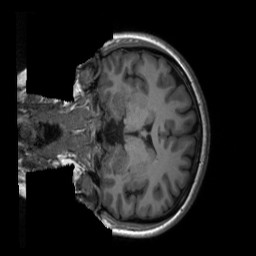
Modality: T1w
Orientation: coronal
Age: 33
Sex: female
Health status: healthy
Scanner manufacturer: siemens
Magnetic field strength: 3 T
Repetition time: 2.3 s
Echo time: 0.00229 s